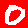
Digit: 0